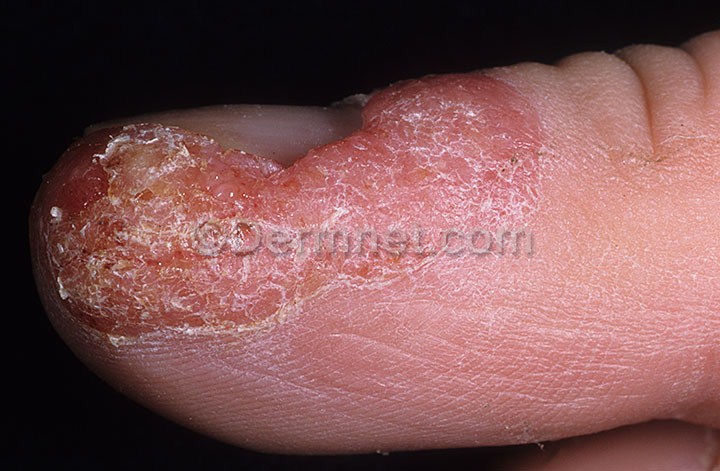
Disease: Eczema Photos